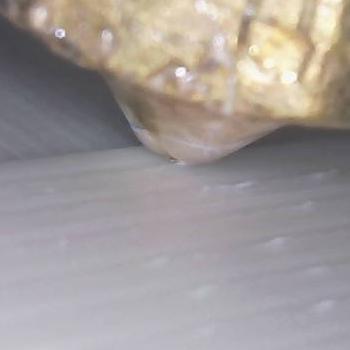
Flow rate: 84%